Question: I want to arrange 4 buttons (or bootstrap tabs,doesn't matter) around a circle and load a content in the middle of that circle,something like this:

How can i do that?
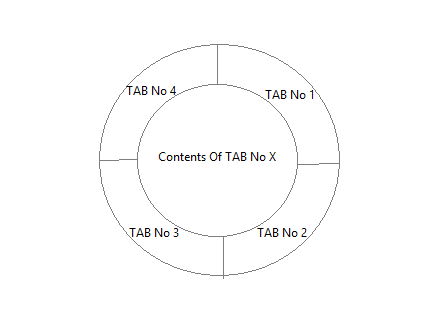
Answer: you could use a small bit of jquery to load your center circle with the text you want.
'''
$(document).ready(function() {
$('.quart').click(function() {
var ind = $(this).index();
switch (ind) {
case 0:
var tex = "div 1";
break;
case 1:
var tex = "div 2";
break;
case 2:
var tex = "div 3";
break;
case 3:
var tex = "div 4";
break;
}
$('.center').text(tex);
});
});
'''
'''
.wrap {
height: 300px;
width: 300px;
border-radius: 50%;
position: relative;
overflow: hidden;
}
.quart {
position: absolute;
height: 50%;
width: 50%;
background: tomato;
transition: all 0.4s;
}
.quart:first-child {
top: 0;
left: 0;
}
.quart:nth-child(2) {
top: 0;
left: 50%;
}
.quart:nth-child(3) {
top: 50%;
left: 0;
}
.quart:nth-child(4) {
top: 50%;
left: 50%;
}
.center {
height: 80%;
width: 80%;
position: absolute;
top: 10%;
left: 10%;
background: lightgray;
border-radius: 50%;
text-align: center;
line-height: 160px;
}
.quart:hover {
background: dimgray;
}
'''
'''
<script src="https://ajax.googleapis.com/ajax/libs/jquery/2.1.1/jquery.min.js"></script>
<div class="wrap">
<div class="quart"></div>
<div class="quart"></div>
<div class="quart"></div>
<div class="quart"></div>
<div class="center">Click My non-existent Corners!</div>
</div>
'''
This probably won't be as efficient as an svg solution, but colud be altered to your needs.